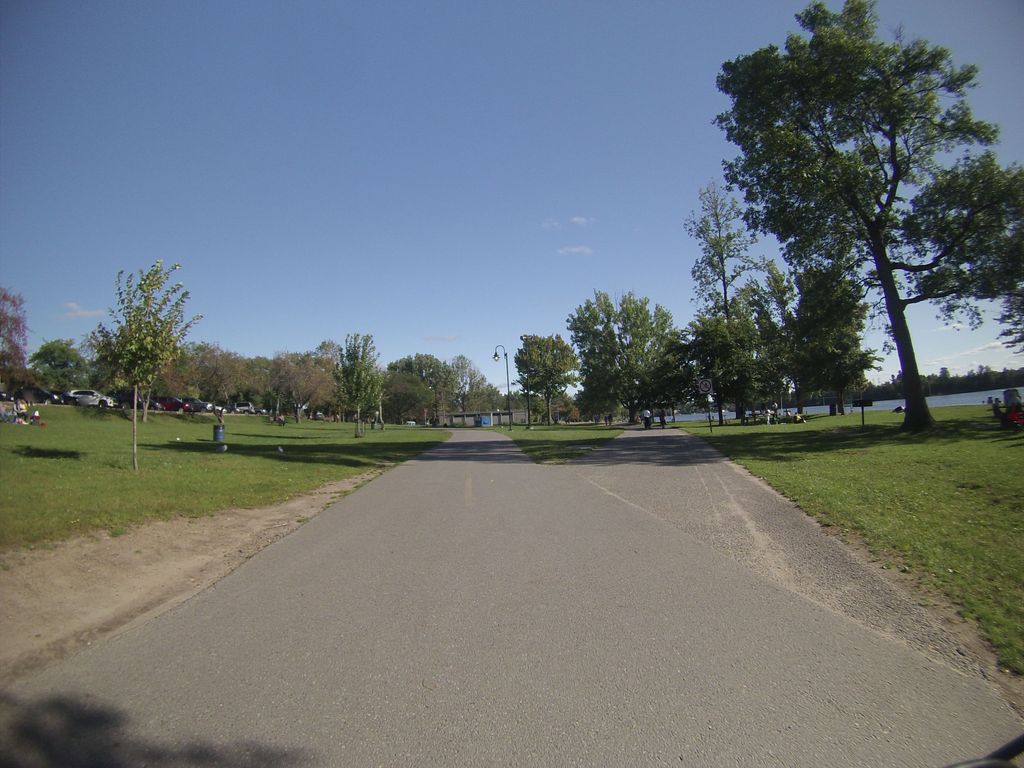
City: ottawa-gatineau